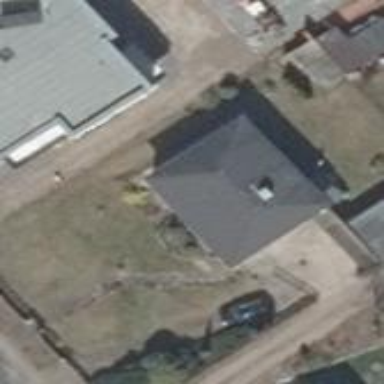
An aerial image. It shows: Simple and straightforward house.